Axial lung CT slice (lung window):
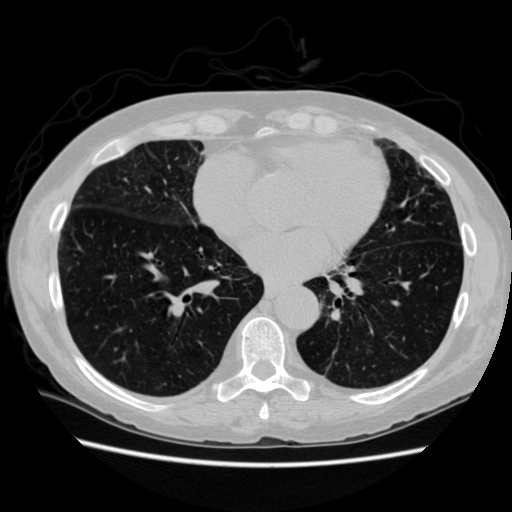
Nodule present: no